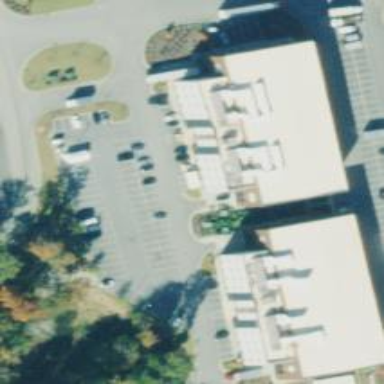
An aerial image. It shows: Building.